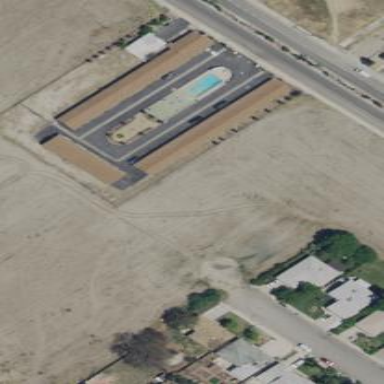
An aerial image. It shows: Motel.